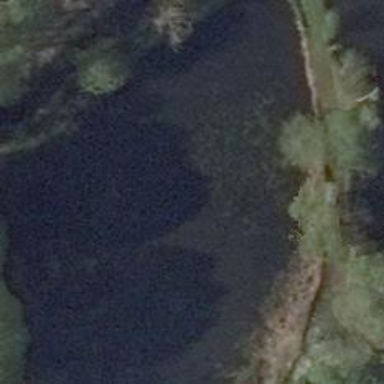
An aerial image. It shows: Peaceful pond surrounded by nature.